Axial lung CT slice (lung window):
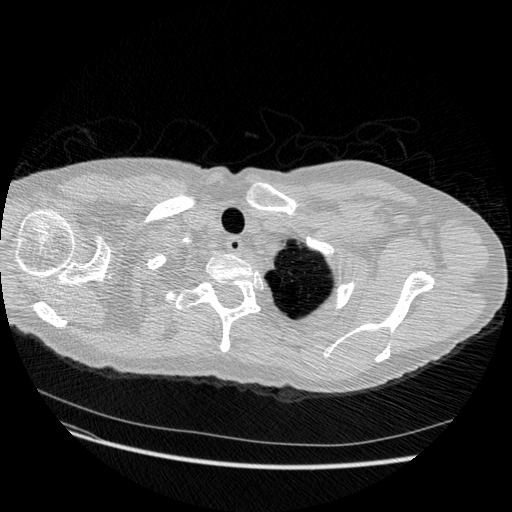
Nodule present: no